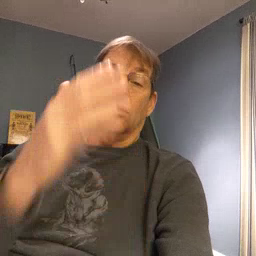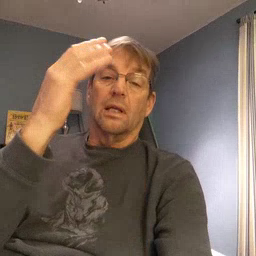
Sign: tree